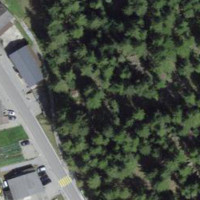
EUNIS habitat code: 43
Species observed at this site:
Ptyonoprogne rupestris